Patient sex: M
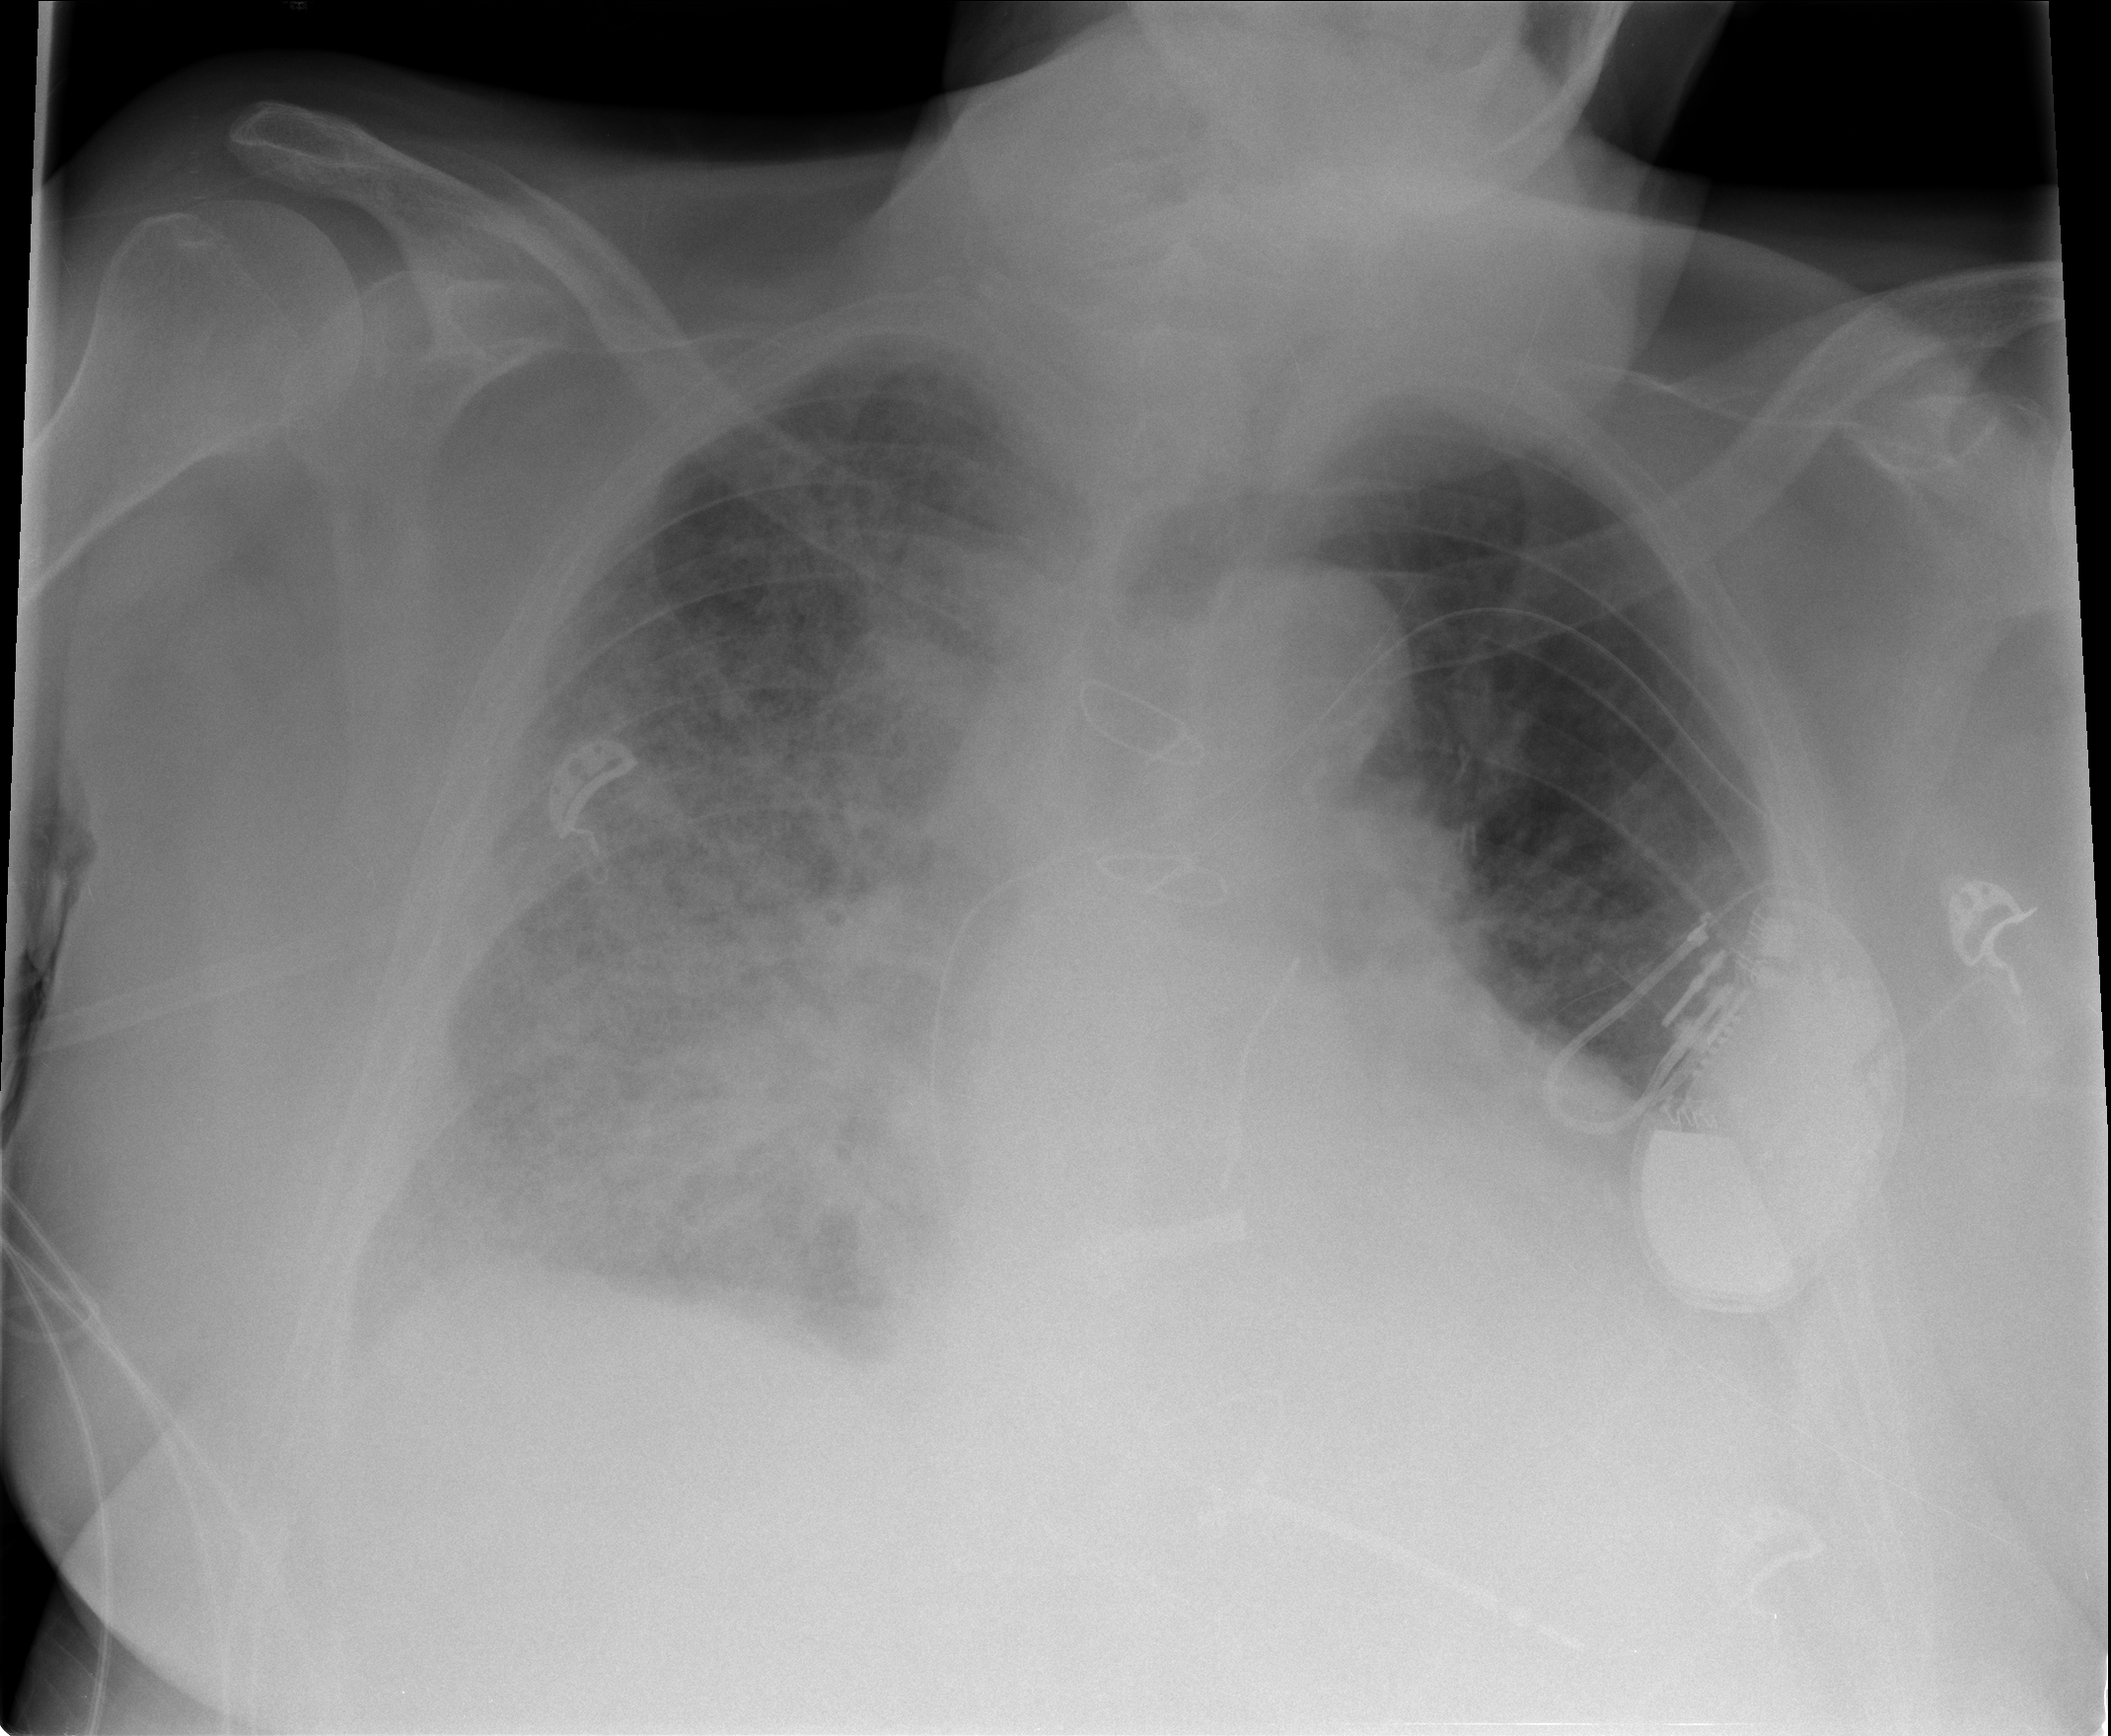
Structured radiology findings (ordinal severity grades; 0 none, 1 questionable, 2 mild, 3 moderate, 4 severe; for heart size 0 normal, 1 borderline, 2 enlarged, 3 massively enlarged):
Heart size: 2
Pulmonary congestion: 2
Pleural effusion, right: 2
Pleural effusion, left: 2
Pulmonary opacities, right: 3
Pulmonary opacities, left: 0
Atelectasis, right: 2
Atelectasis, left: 2